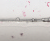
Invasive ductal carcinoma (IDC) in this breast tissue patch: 0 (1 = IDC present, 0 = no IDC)